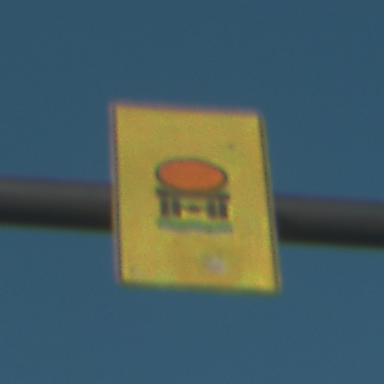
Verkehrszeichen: FahrzeugeMitWassergefaehrdenderLadungOhnePfeilsymbol
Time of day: SunriseSunset
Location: Outdoor (RoadRail)
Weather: PartlyCloudy
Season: NotSpecified
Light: Natural